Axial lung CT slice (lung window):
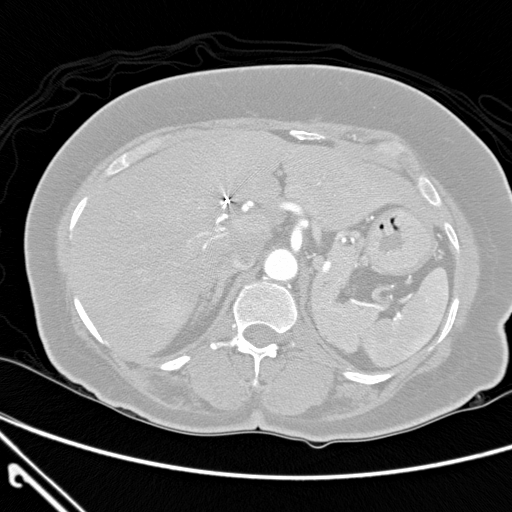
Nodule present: no